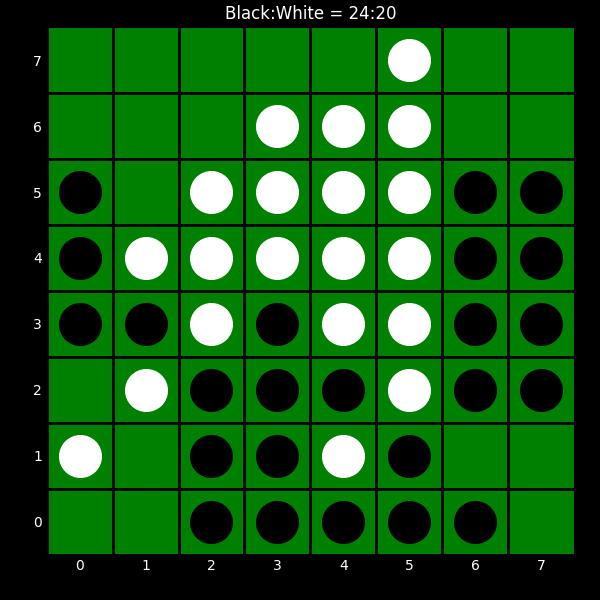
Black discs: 24
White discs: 20